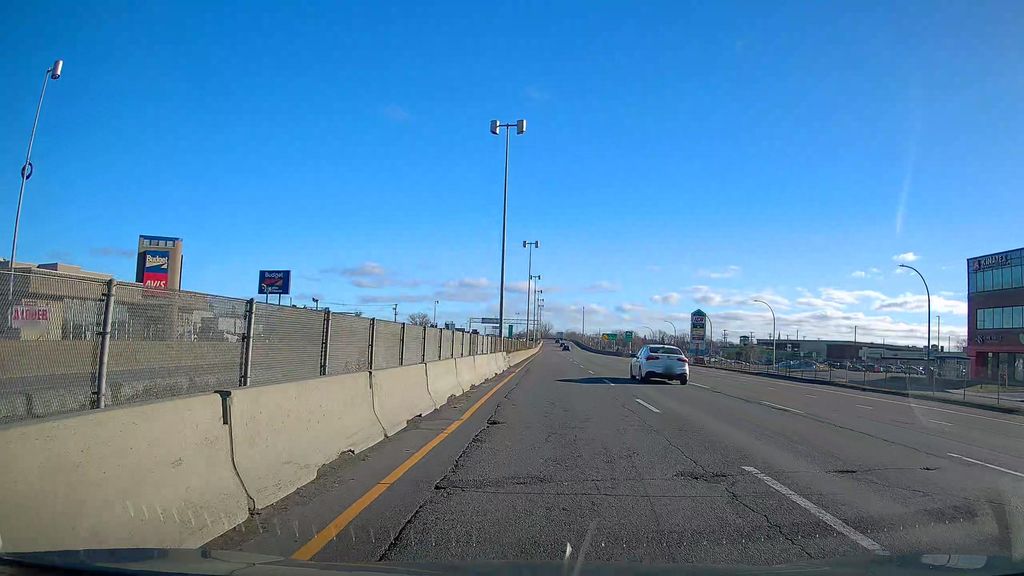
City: montreal